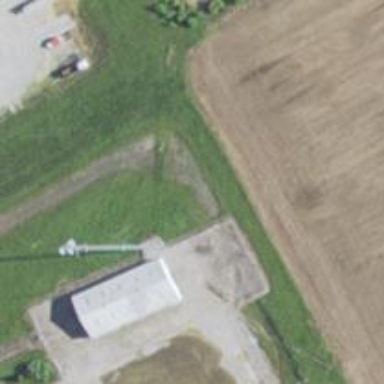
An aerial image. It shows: Mast structure.